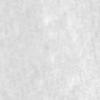
Label: no_change